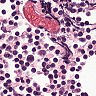
Metastatic tissue present: no